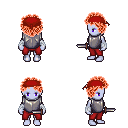
a pixel art fantasy rpg character, female body template, dark elf, purple skin, steel chest armor, red pants, red curly afro hairstyle, red bandana, white cloth bandages, dagger, four views (front, back, left, right), 2x2 character sprite sheet, small pixel art, hard edges, no anti-aliasing